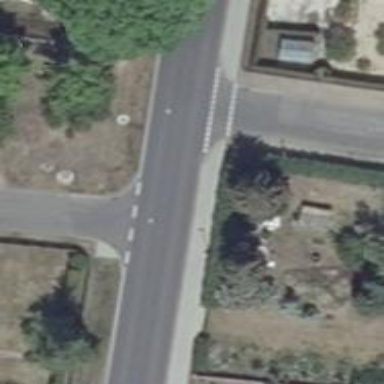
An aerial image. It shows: Asphalt road classified as tertiary.